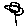
Label: flower